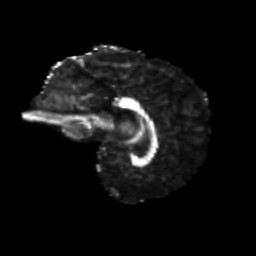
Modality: FA
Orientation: sagittal
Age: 33
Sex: female
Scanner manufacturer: siemens
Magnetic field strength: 3 T
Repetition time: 8.6 s
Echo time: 0.095 s